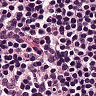
Metastatic tissue present: no